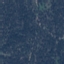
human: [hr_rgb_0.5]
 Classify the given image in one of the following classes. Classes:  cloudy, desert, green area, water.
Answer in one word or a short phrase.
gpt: green area